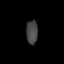
Tissue: lung
Cell type: Others
Senescence score: 0.1484
Nuclear area (px): 266
Mean DAPI intensity: 70.113